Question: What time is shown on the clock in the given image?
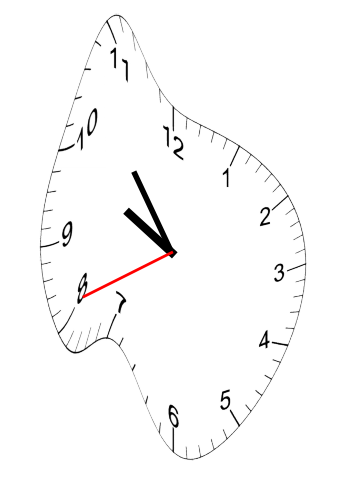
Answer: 09:53:41